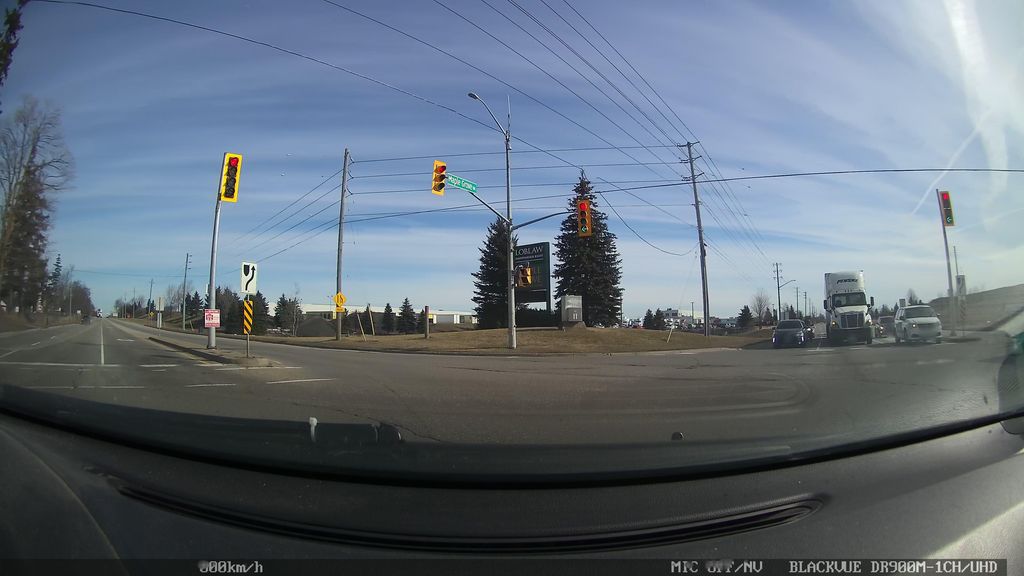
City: kitchener-waterloo